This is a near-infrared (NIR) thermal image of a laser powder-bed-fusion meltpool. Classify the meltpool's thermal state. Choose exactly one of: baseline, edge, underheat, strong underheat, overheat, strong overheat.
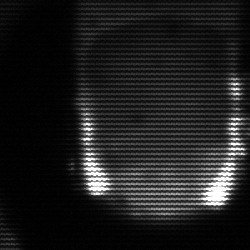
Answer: baseline